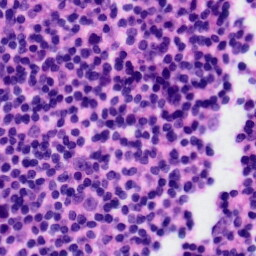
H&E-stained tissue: Tonsil